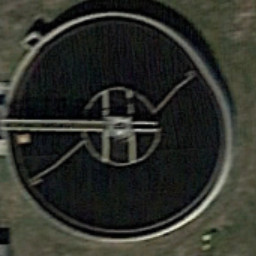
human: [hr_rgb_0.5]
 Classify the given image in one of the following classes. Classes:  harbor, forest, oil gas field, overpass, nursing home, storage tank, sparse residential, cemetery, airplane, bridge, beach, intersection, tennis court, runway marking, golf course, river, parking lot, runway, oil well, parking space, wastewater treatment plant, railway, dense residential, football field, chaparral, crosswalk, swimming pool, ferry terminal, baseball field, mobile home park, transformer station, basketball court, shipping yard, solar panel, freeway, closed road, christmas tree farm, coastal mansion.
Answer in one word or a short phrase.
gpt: wastewater treatment plant